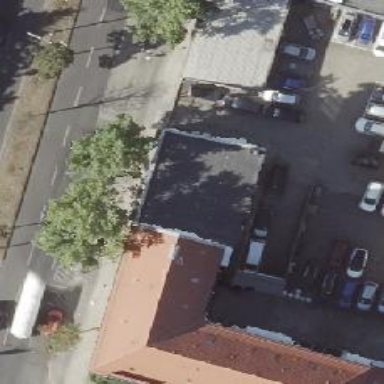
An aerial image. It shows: Car repair shop.